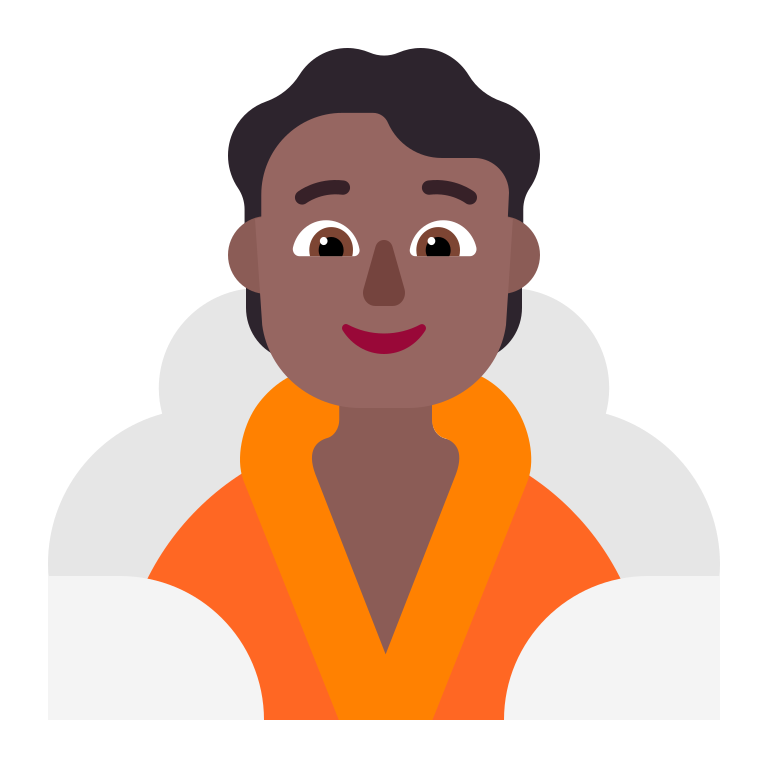
person in steamy room flat  dark